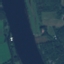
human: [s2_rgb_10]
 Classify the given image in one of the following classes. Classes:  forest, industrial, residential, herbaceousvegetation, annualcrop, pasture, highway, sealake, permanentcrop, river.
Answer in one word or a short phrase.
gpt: River